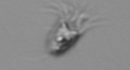
Label: Balanion